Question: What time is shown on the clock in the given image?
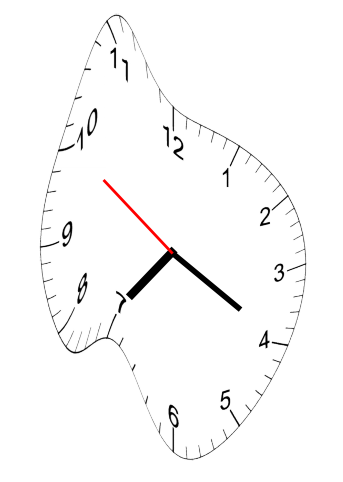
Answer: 07:19:50